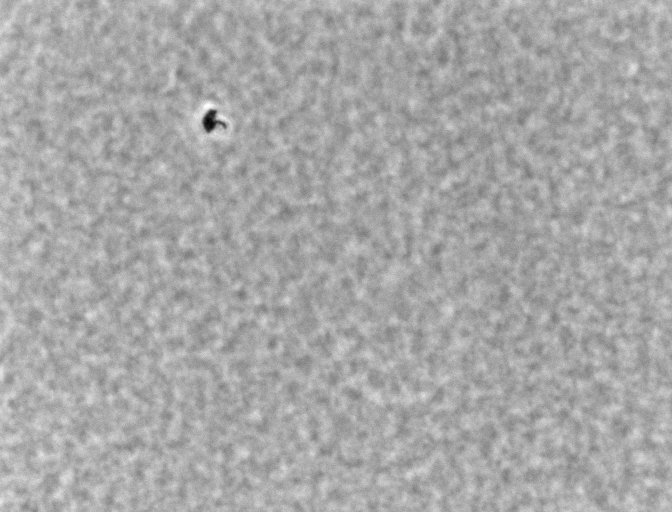
Listeria innocua